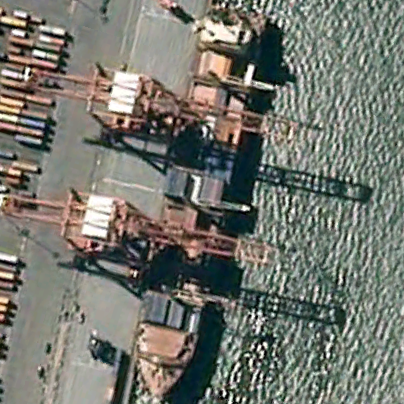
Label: civil